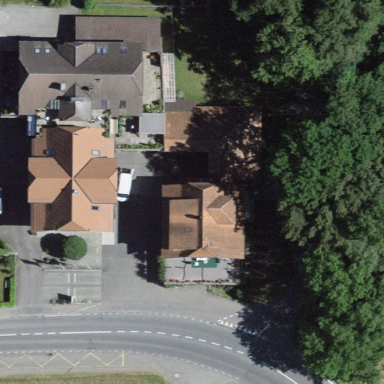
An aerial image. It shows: Residential building.